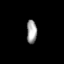
Tissue: prostate
Cell type: Myeloid cells
Senescence score: 0.3438
Nuclear area (px): 235
Mean DAPI intensity: 159.94